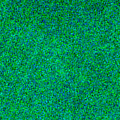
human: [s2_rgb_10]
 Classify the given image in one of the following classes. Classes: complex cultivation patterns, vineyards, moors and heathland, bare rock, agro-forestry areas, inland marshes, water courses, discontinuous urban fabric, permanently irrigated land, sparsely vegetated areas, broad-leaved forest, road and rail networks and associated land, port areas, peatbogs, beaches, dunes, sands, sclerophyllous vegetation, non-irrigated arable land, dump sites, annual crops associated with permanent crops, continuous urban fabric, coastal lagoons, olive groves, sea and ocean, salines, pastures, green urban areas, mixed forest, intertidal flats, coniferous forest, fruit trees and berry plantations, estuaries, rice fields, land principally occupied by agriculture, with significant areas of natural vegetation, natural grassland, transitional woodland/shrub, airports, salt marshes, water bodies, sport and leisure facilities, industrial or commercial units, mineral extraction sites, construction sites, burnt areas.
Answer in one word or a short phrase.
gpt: sea and ocean